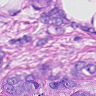
Metastatic tissue present: yes